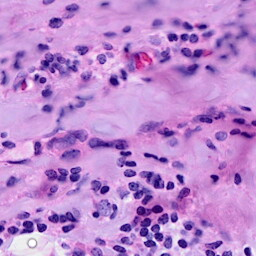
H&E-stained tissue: Breast